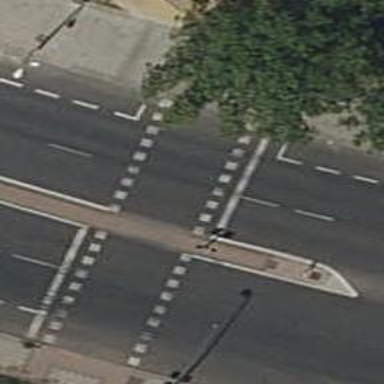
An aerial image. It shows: Zebra crossing with traffic signals. The crossing is marked by traffic lights.